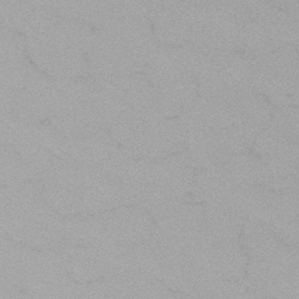
Label: frost